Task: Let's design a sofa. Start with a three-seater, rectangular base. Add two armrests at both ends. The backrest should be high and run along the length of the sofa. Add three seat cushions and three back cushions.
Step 217:
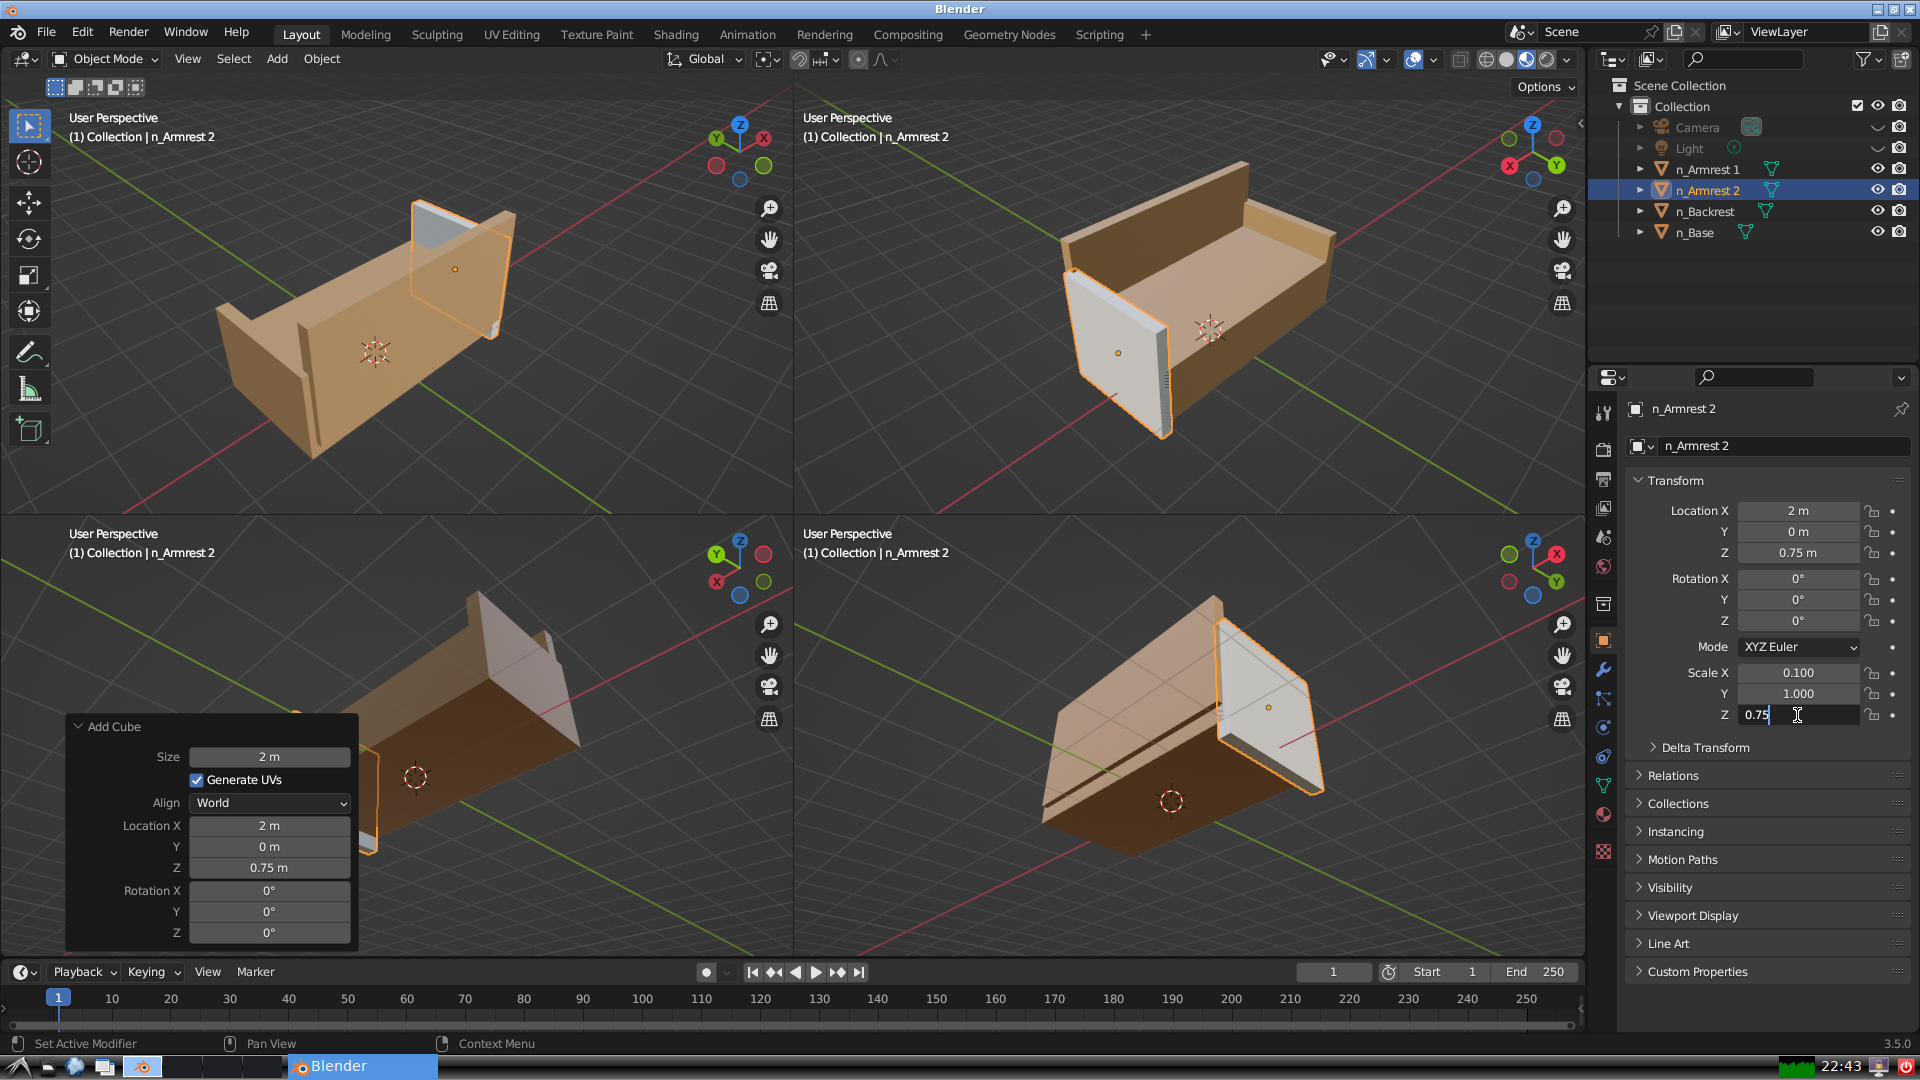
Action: {"key_press": ['Return']}